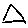
Label: triangle